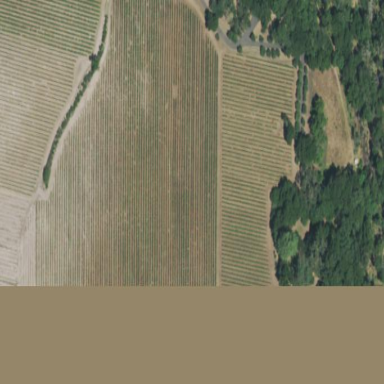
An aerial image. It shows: Vineyard with wine grapes as the main crop.